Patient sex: F
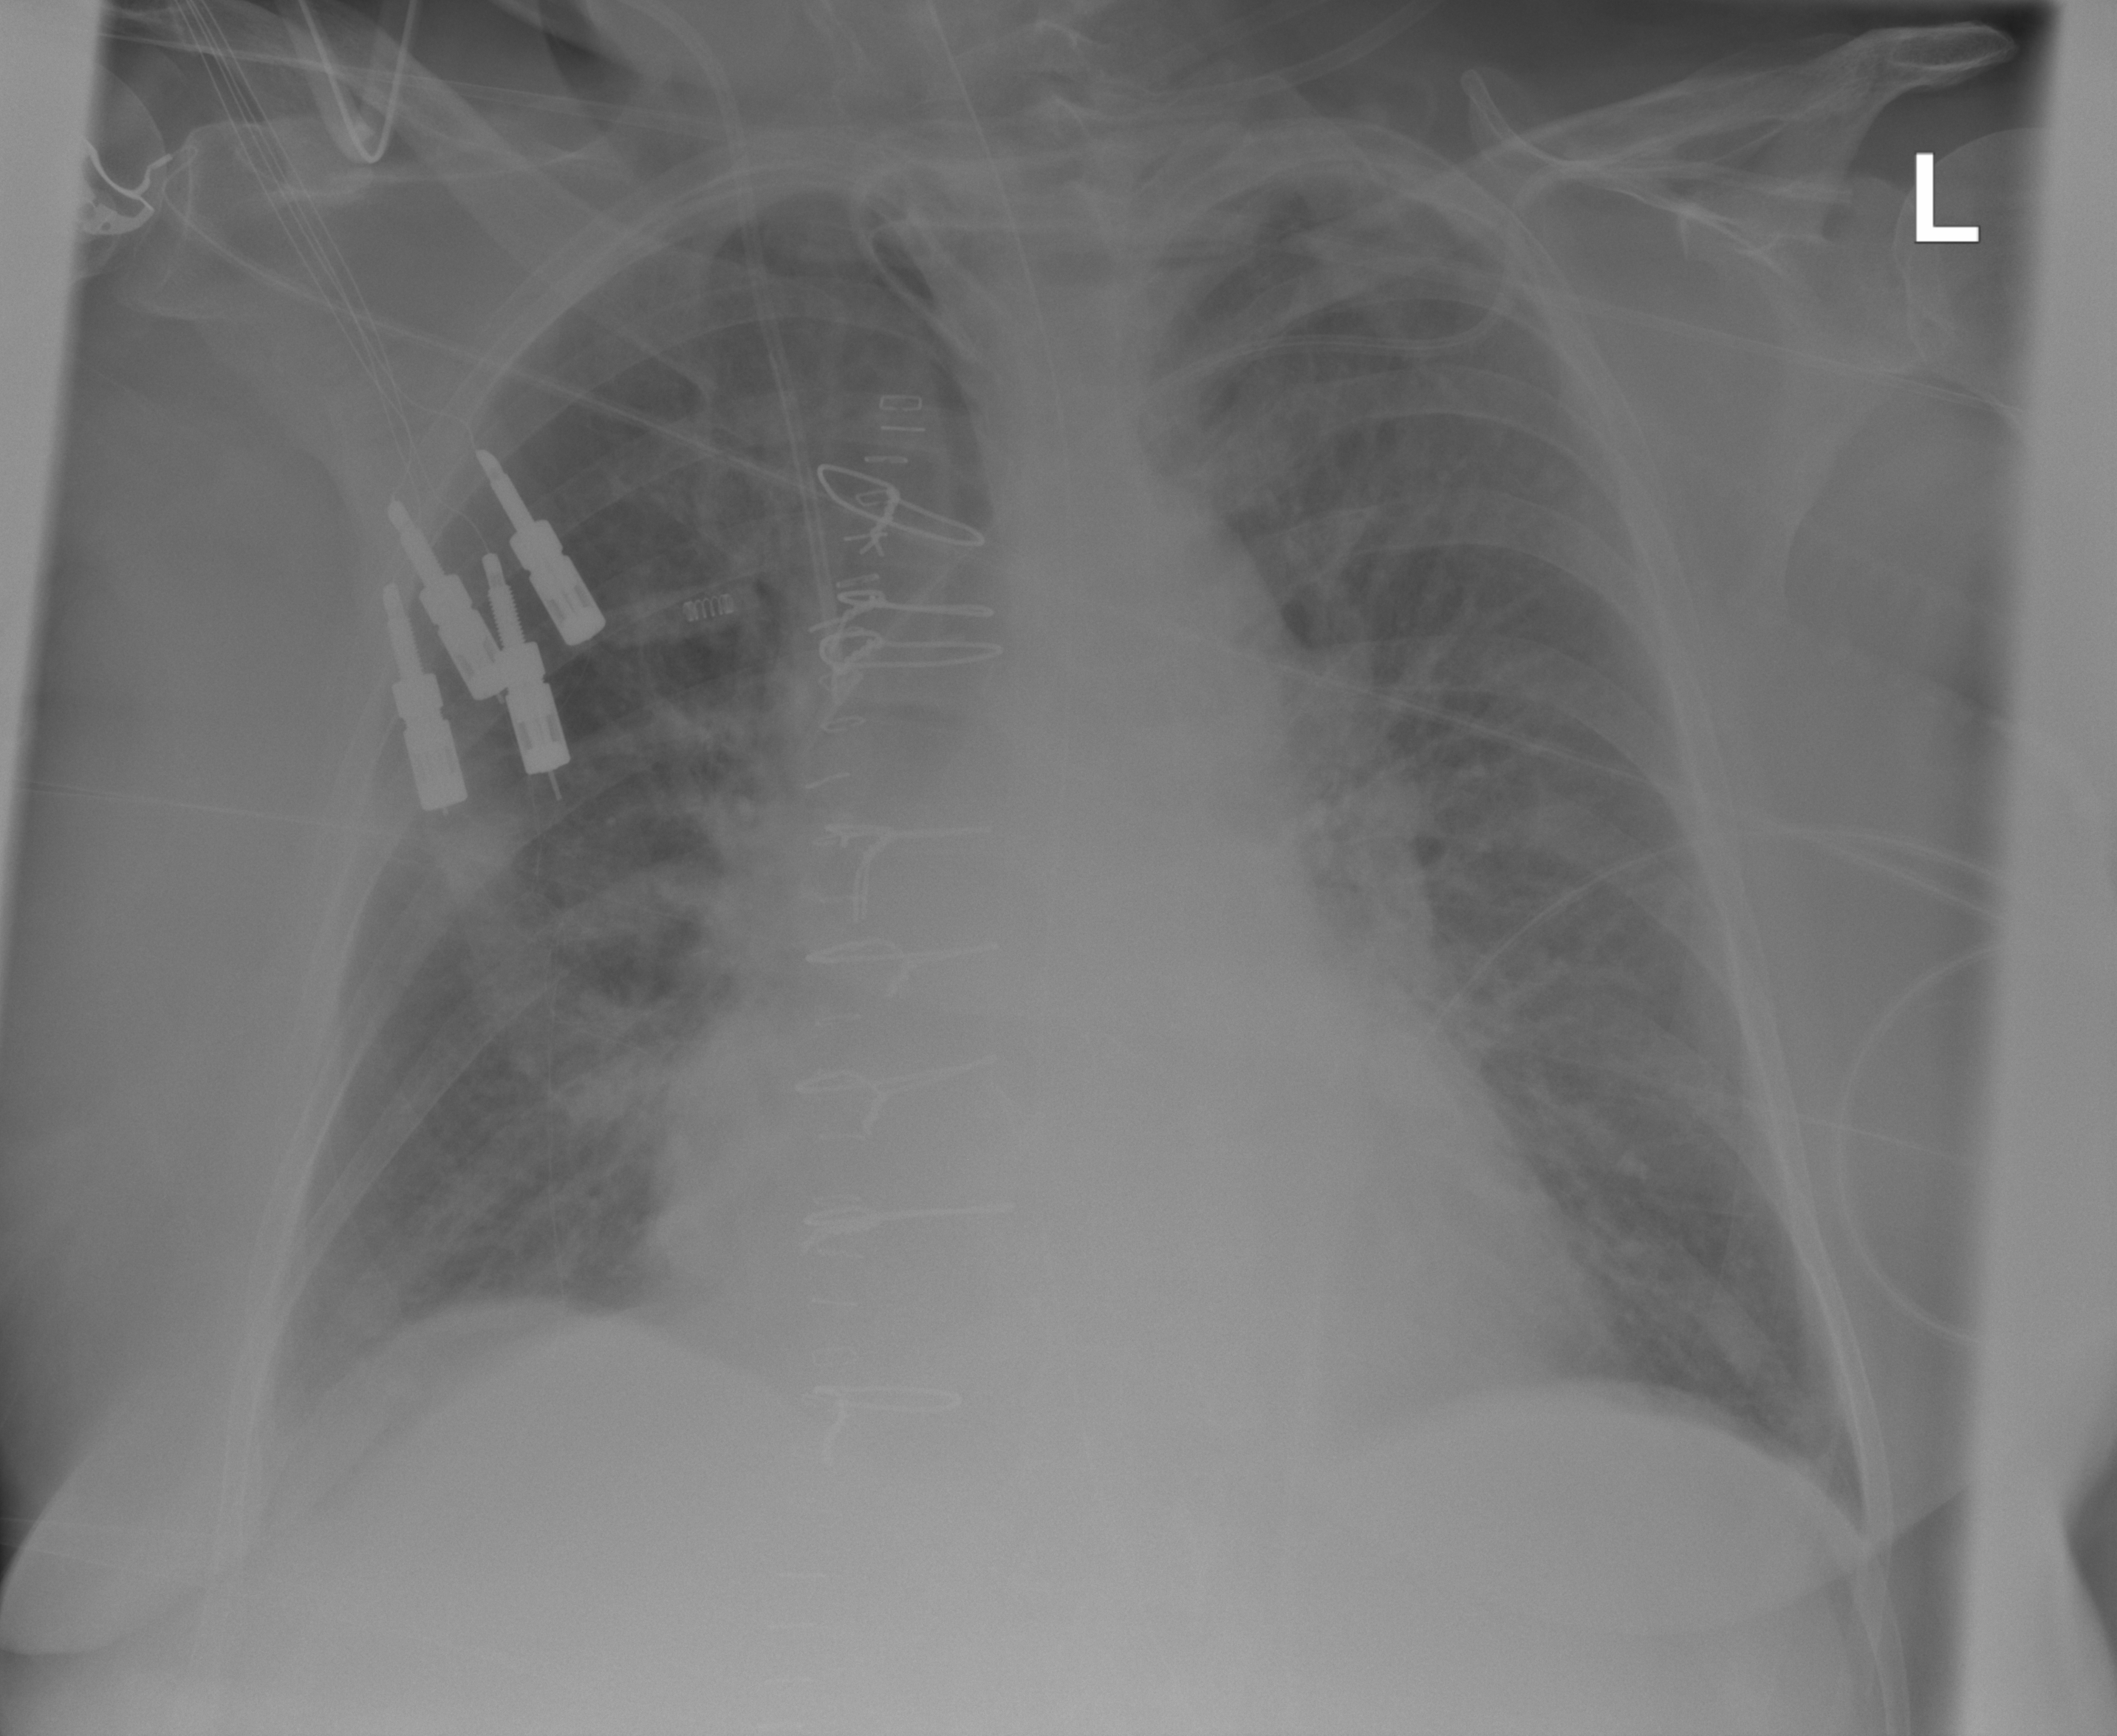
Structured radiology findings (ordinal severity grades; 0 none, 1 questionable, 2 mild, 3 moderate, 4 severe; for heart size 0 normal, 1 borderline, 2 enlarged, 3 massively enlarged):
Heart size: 2
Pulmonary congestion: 2
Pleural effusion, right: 2
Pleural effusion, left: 0
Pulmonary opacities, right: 0
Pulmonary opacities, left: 2
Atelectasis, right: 2
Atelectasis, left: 2